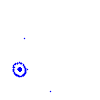
Particle: kaon